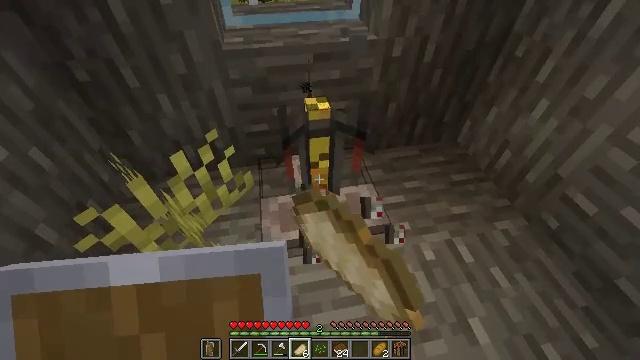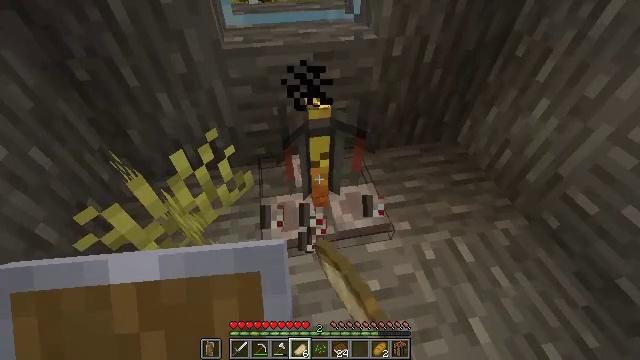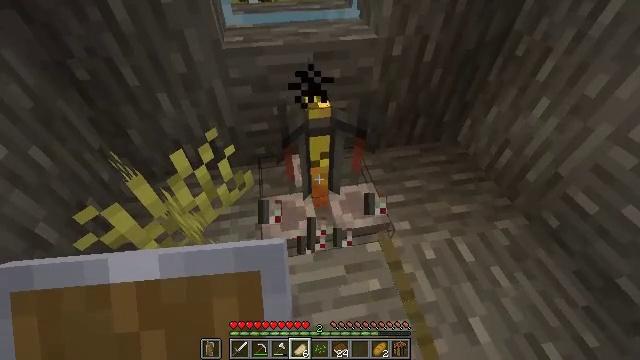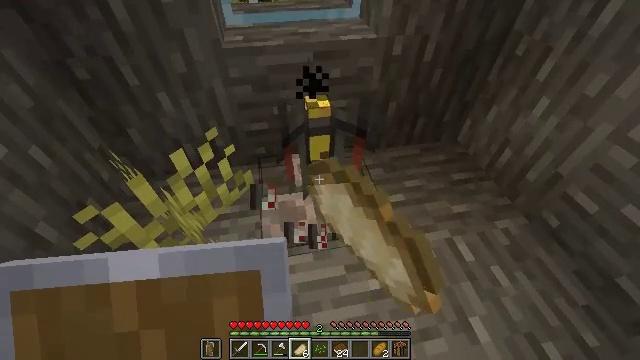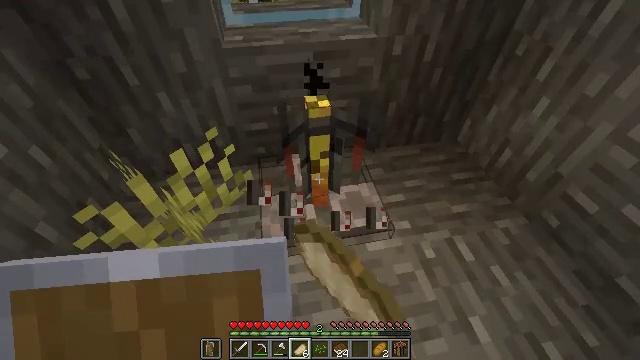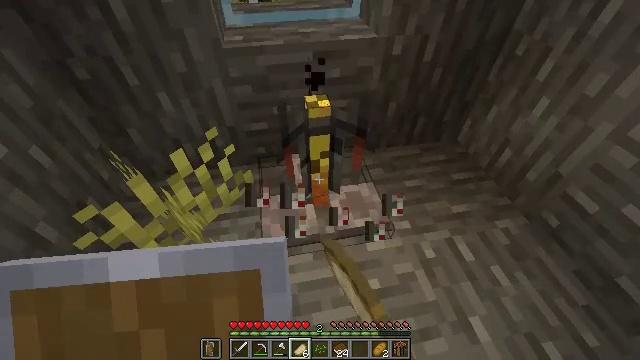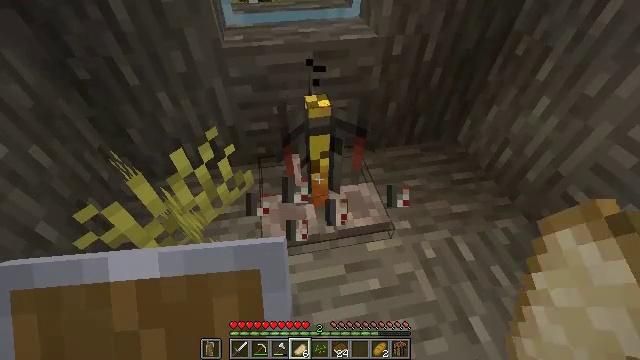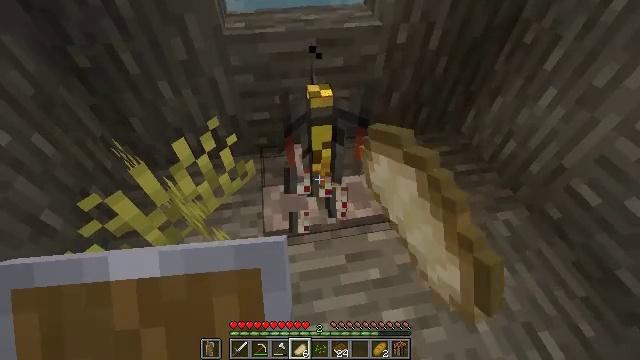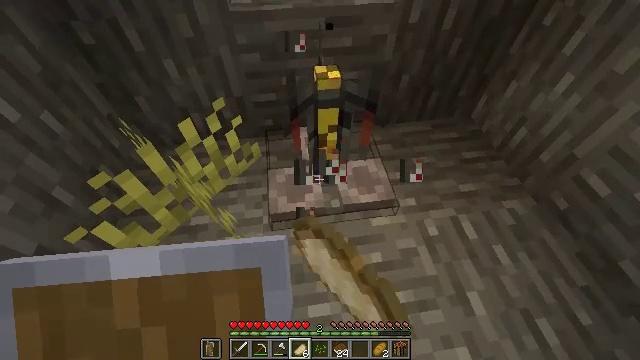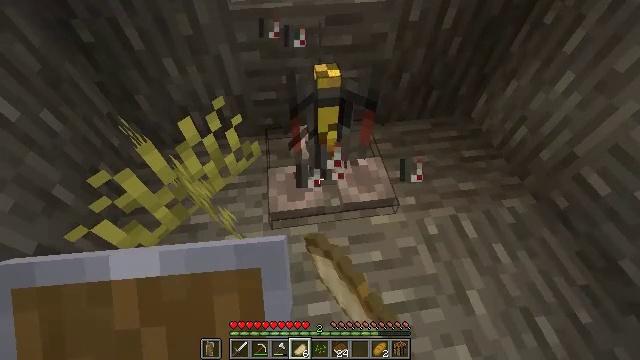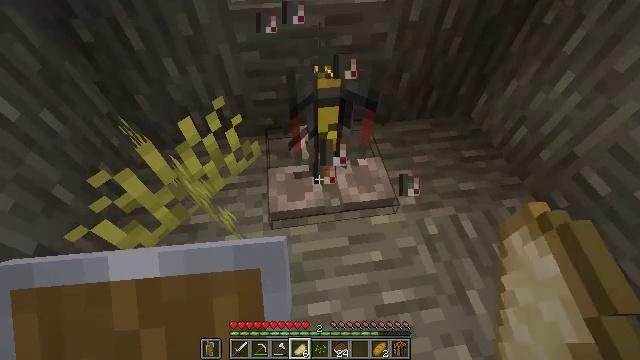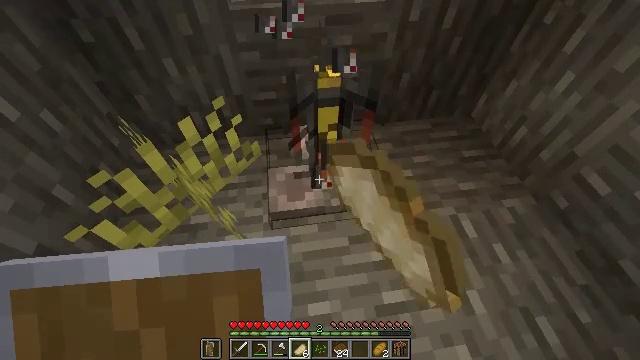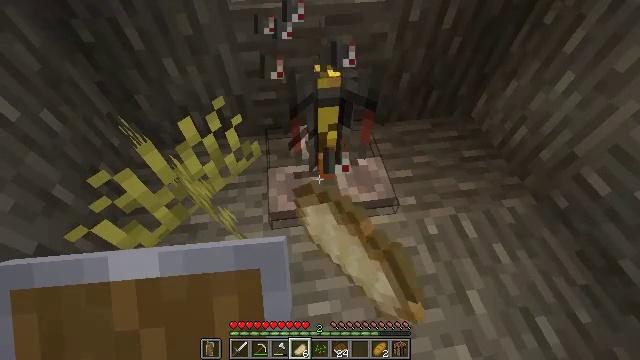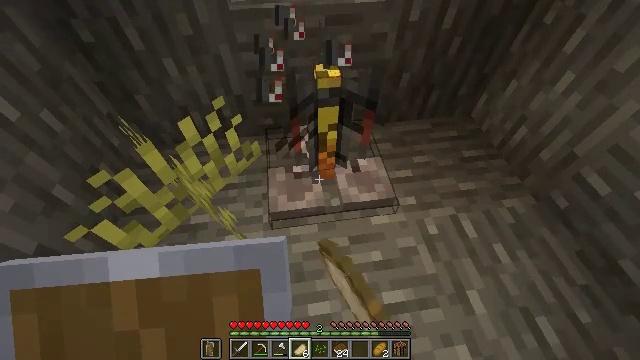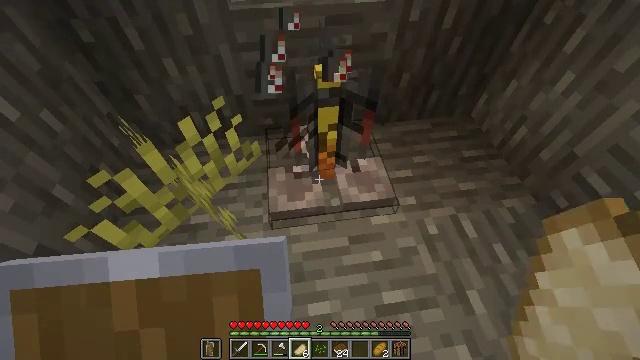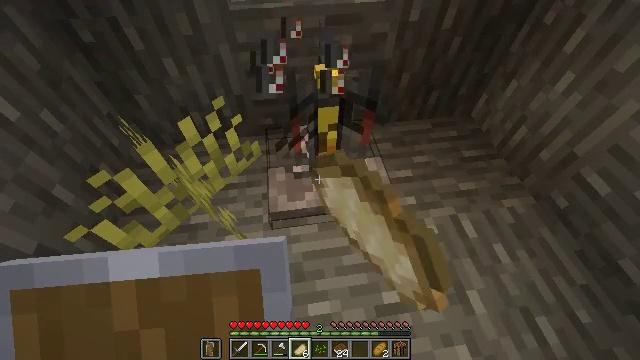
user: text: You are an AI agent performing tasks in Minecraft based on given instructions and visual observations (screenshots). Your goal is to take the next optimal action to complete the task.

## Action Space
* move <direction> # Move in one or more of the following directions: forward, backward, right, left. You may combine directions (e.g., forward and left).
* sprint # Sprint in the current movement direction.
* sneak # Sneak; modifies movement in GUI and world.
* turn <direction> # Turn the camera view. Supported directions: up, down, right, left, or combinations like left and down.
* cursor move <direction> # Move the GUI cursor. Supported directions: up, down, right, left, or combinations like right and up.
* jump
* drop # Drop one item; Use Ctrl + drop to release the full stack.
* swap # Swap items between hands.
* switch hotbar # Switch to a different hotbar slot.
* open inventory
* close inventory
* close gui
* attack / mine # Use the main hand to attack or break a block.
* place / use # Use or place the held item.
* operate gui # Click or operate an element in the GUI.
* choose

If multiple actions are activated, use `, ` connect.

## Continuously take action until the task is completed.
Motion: motion action
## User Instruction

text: Attack the brewing stand to gather it.
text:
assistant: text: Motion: attack / mine
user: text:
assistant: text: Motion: attack / mine
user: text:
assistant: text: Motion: attack / mine
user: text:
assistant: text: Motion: attack / mine
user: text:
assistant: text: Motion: attack / mine
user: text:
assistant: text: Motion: attack / mine
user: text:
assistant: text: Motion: turn down, attack / mine
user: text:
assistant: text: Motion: turn left and down, attack / mine
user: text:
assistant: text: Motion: attack / mine
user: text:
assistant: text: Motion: attack / mine
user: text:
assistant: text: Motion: attack / mine
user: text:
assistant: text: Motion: attack / mine
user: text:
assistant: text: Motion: attack / mine
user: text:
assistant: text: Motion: attack / mine
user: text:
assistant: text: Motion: attack / mine
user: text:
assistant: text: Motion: attack / mine
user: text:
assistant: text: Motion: attack / mine
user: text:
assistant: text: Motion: attack / mine
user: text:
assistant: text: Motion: attack / mine
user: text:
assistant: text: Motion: attack / mine
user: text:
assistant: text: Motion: attack / mine
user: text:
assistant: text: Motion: attack / mine
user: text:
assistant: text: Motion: attack / mine
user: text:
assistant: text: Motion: attack / mine
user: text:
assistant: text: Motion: attack / mine
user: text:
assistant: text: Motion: attack / mine
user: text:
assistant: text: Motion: attack / mine
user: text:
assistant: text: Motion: attack / mine
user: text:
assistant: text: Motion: attack / mine
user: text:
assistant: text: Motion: attack / mine